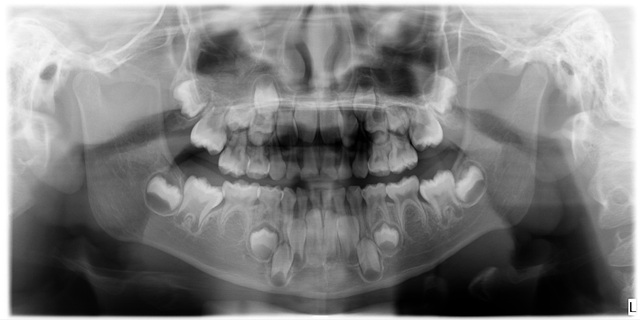
child